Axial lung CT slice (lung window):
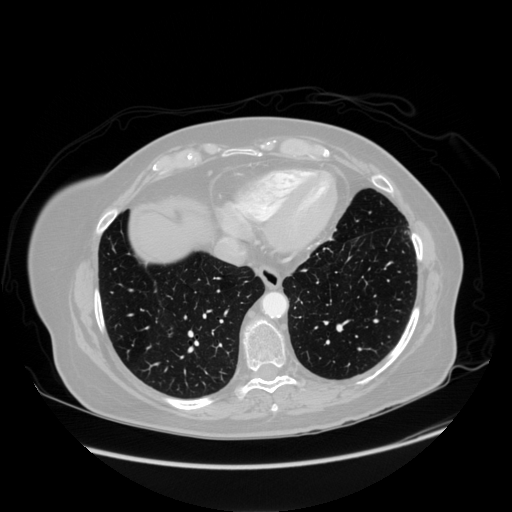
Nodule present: no